Question: Is it possible to move the data from one row to the another following row in excel sheet?

I want to sort the data in that following excel sheet only and move the data after the marking to the following cell.
Is there any way or technique or a tool to do so? Please help.
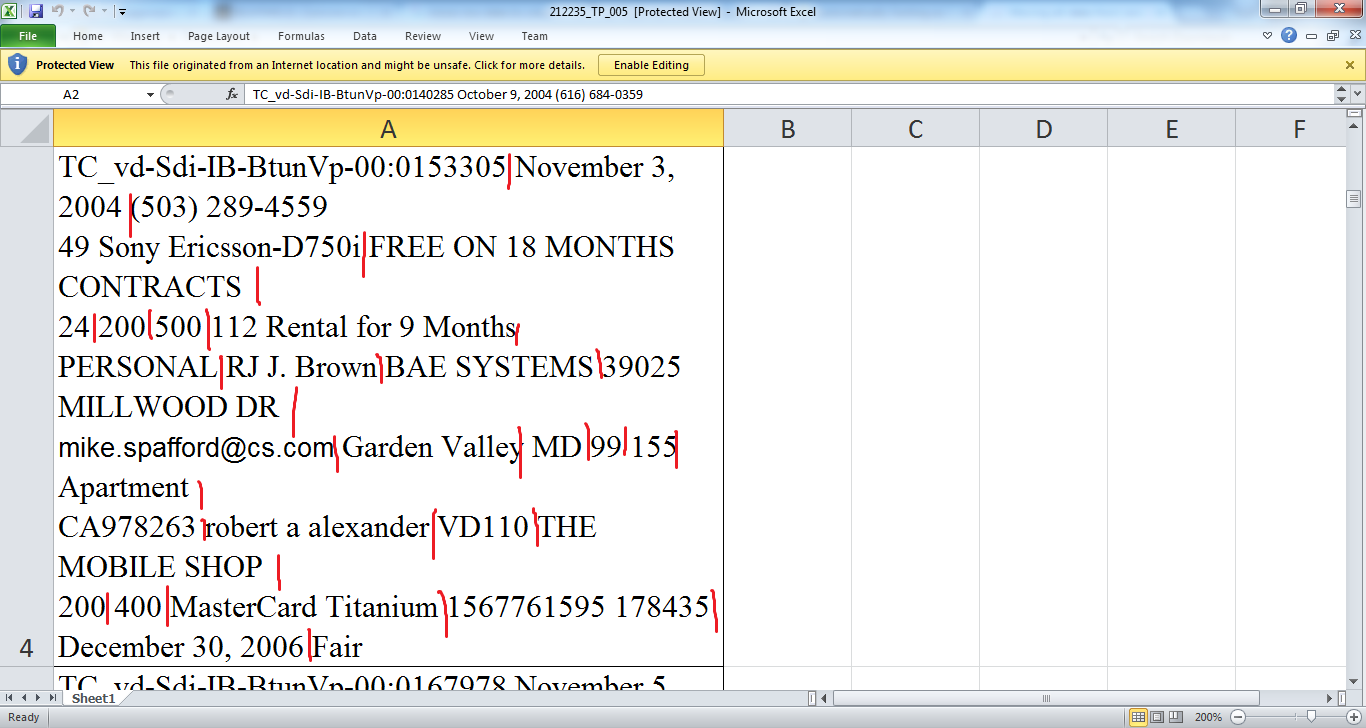
Answer: Without seeing a pattern that we can use 'mid()' or some such combination to extract, my suggestion is to use <URL>:
1) Select the range of data that you want to convert.
2) On the Data tab, in the Data Tools group, click Text to Columns.
3) In Step 1 of the Convert Text to Columns Wizard, click Delimited, and then click Next.
4) In Step 2, select the Space check box, and then clear the other check boxes under Delimiters.
The Data preview box shows the first and last names in two separate columns:

5) Click Next.
... etc (see Link for more).
You could use a space delimiter, which should get you pretty far. Of course, if there's some pattern that your cells will follow, to where we know spaces to separate at, then please let us know and it can be more tailor-made.